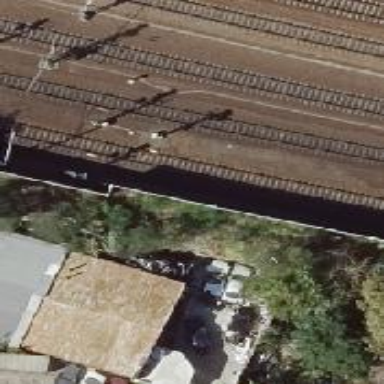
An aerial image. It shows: Railway signal.